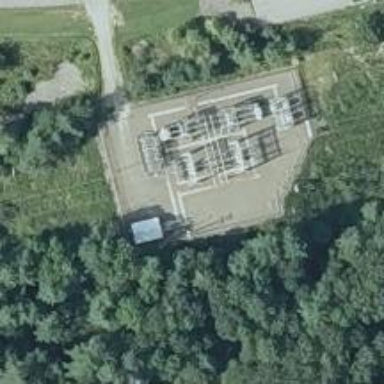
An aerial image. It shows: Switch used for power control.